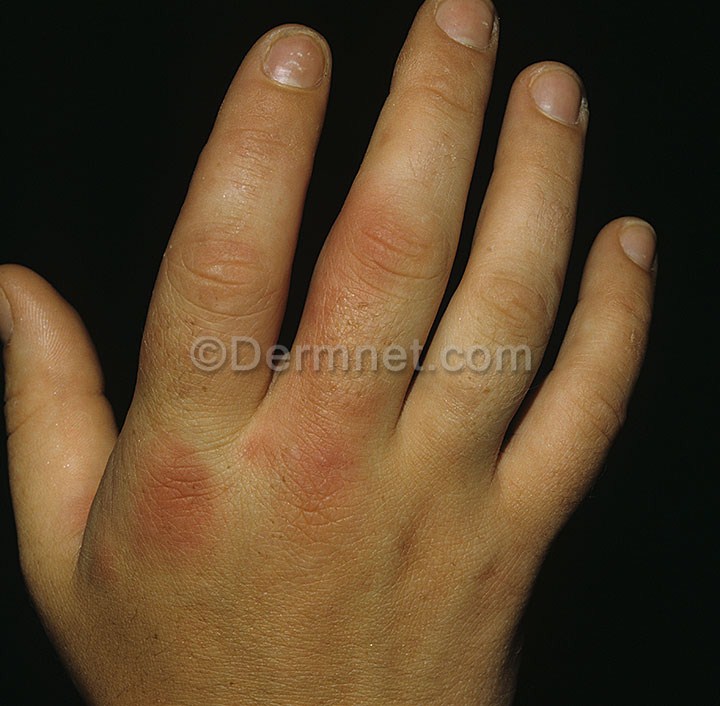
Disease: Cellulitis Impetigo and other Bacterial Infections